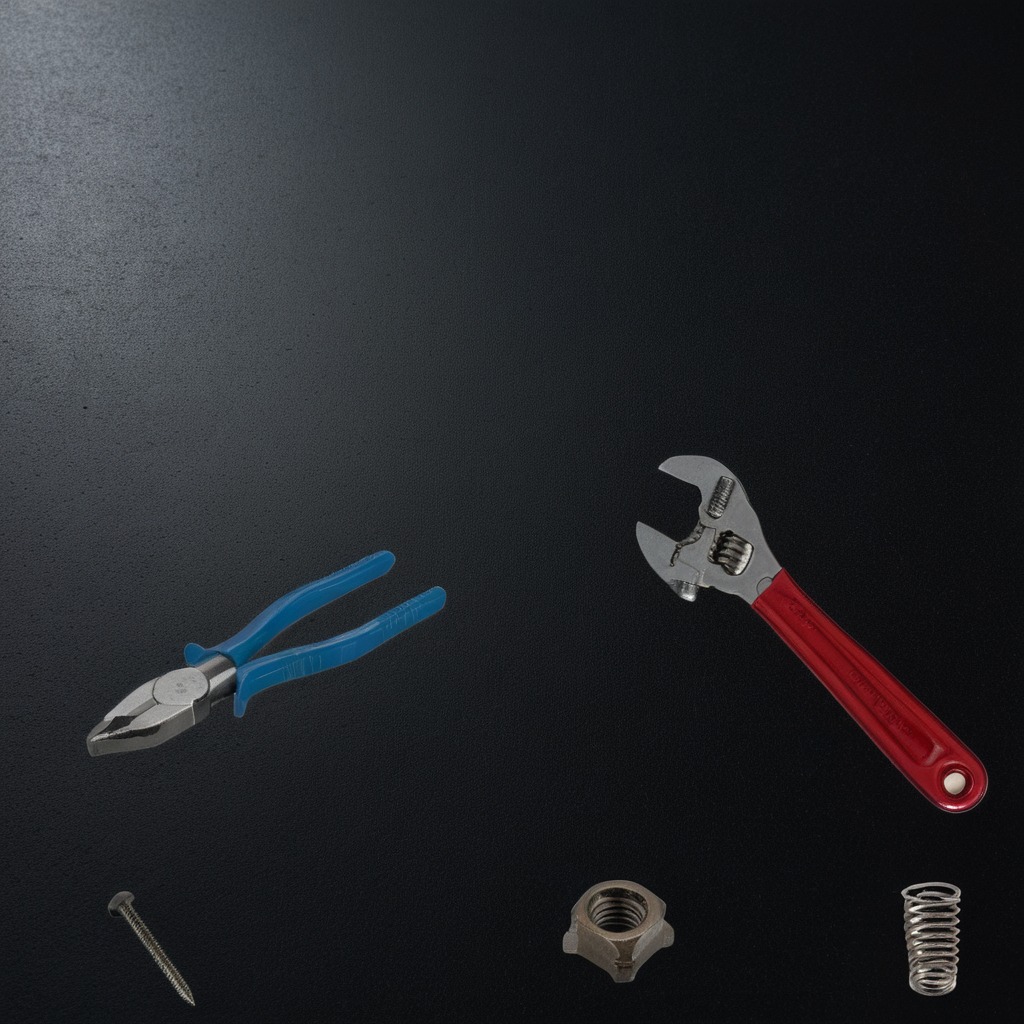
A metal machine screw, pliers, coiled metal spring, metal nut, and wrench lying on a clean granite tabletop inside a workshop at night